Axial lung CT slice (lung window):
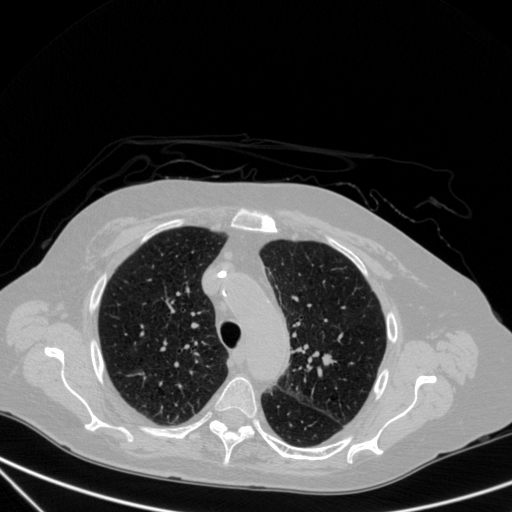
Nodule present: yes
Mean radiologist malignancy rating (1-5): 3.5